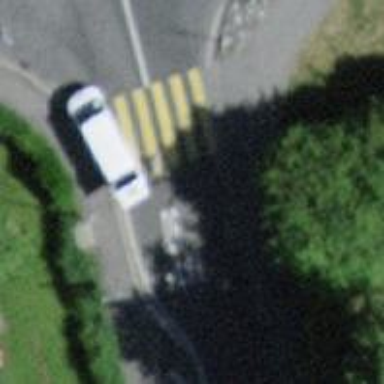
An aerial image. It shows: Marked crossing with zebra markings on the road.